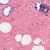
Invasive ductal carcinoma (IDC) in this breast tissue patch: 0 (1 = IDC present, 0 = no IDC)